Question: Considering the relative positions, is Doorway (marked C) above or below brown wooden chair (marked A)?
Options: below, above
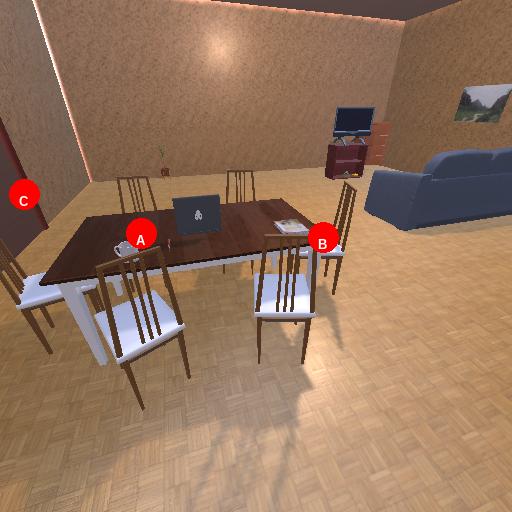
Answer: below